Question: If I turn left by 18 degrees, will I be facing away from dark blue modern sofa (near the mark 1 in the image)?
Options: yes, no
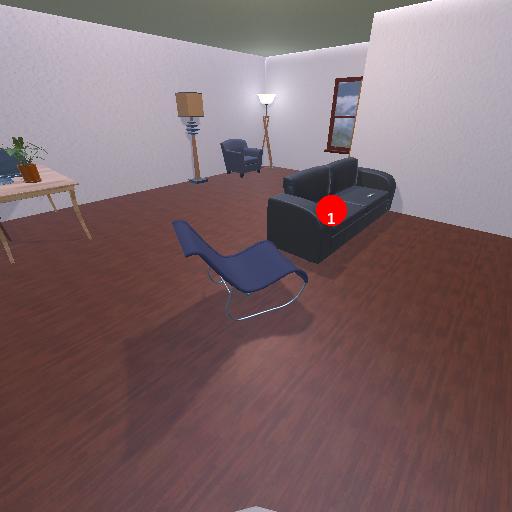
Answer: yes